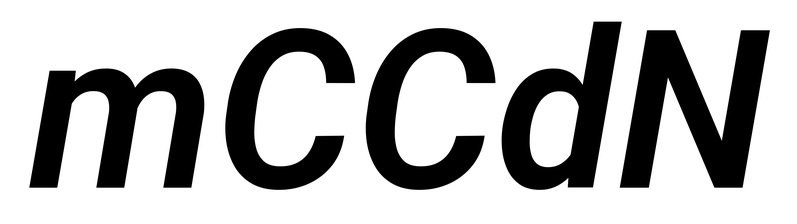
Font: Roboto-Italic_SemiBold_Italic